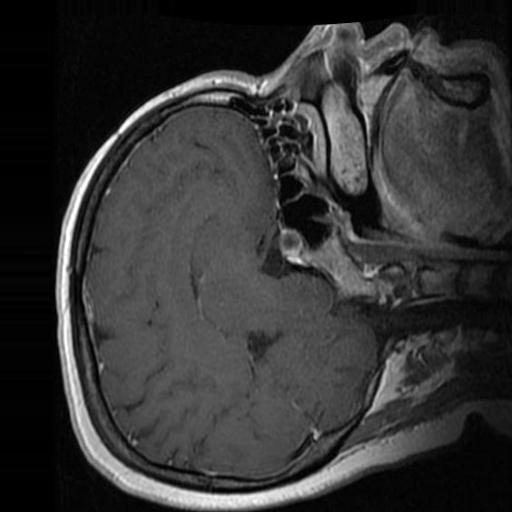
Label: brain_tumor